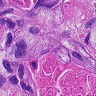
Metastatic tissue present: yes